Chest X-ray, PA view. Patient: 27 years old, sex M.
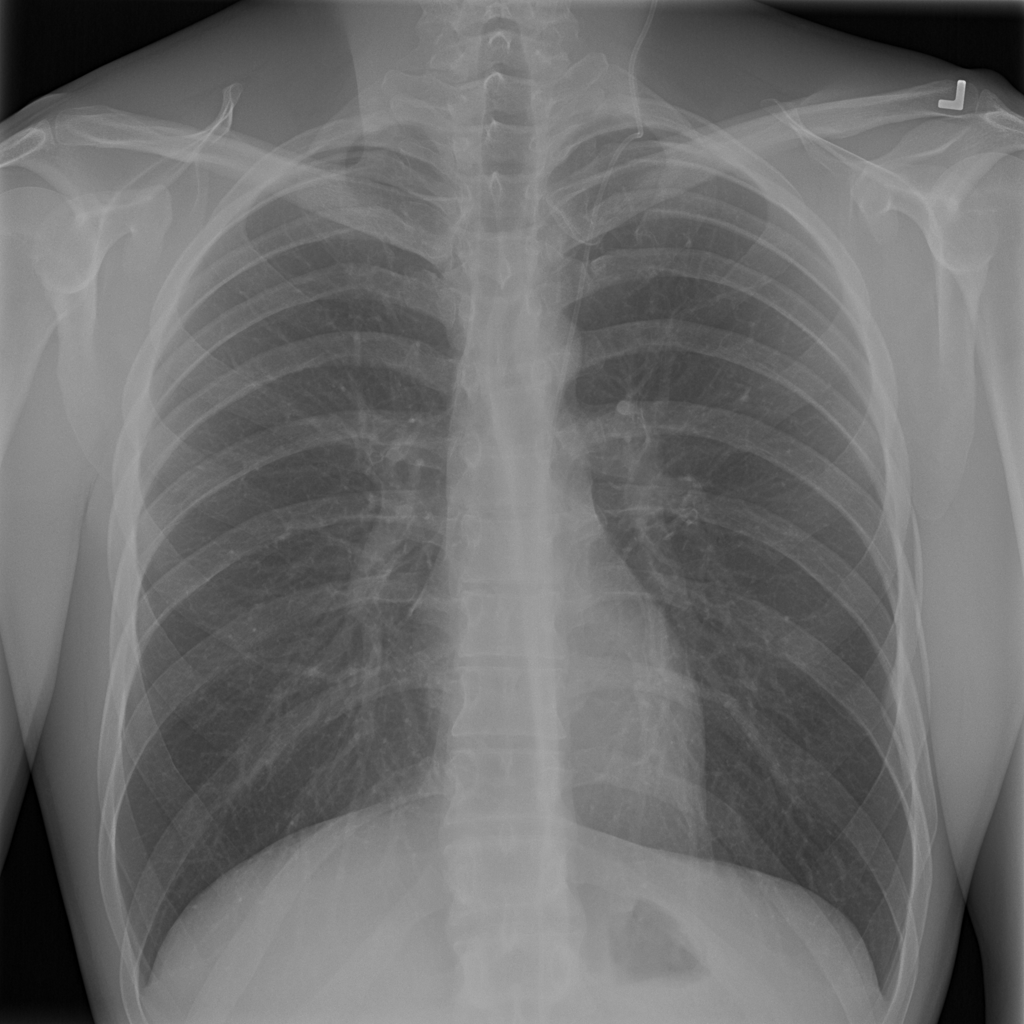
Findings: No Finding